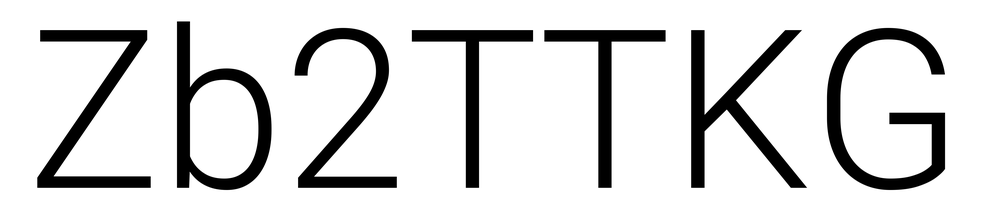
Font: Roboto_Light